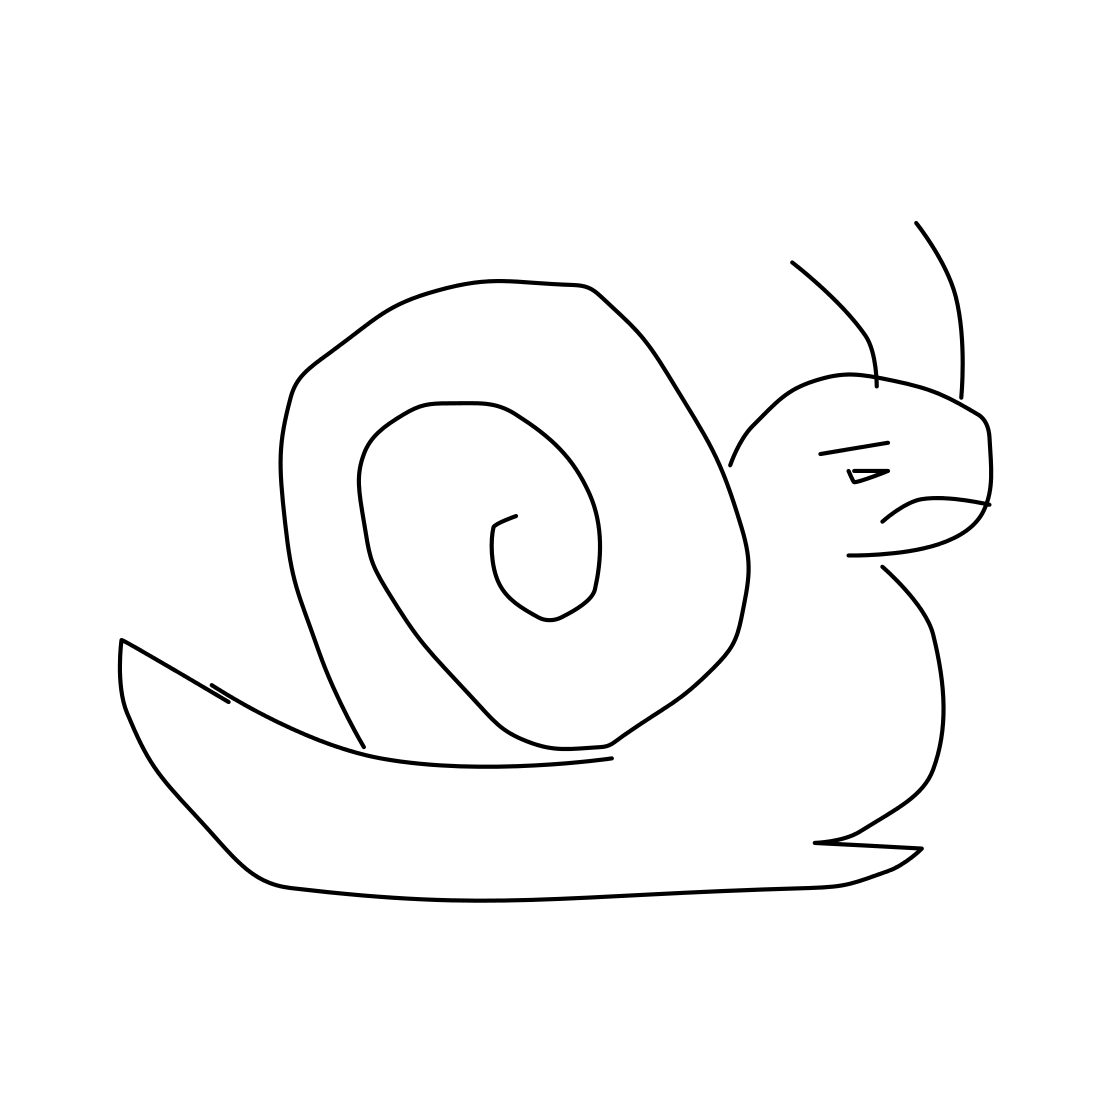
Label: snail